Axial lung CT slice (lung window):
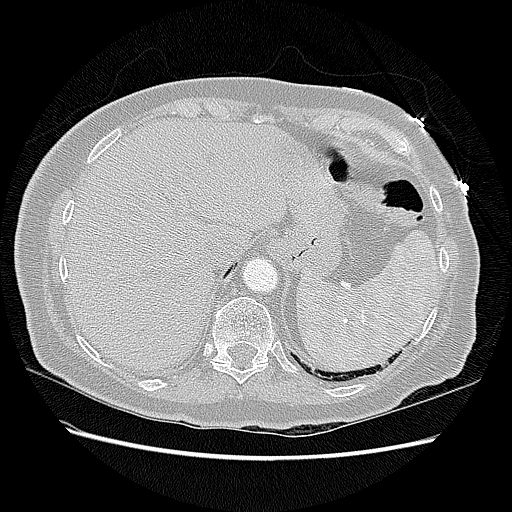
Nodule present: no